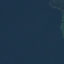
Land use / land cover: SeaLake